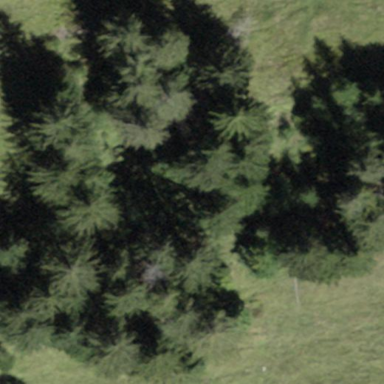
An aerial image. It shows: Forest area.